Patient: sex M, age 72
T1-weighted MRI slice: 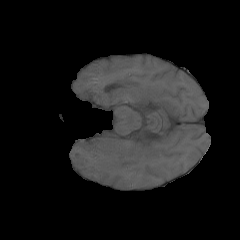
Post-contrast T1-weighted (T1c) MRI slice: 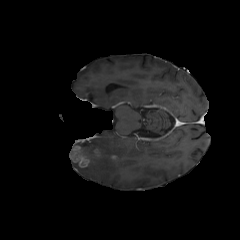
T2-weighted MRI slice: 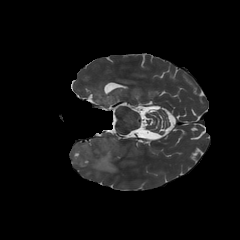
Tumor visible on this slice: yes
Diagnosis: Glioblastoma, IDH-wildtype
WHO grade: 4